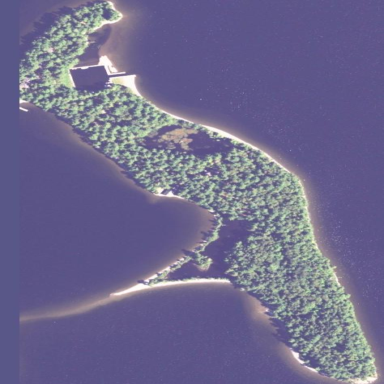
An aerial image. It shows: Islet.